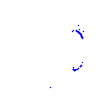
Particle: kaon